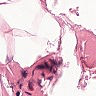
Metastatic tissue present: no